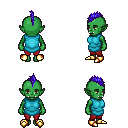
a pixel art fantasy rpg character, female body template, orc, green skin, teal tunic, red pants, blue mohawk hairstyle, gold boots, four views (front, back, left, right), 2x2 character sprite sheet, small pixel art, hard edges, no anti-aliasing